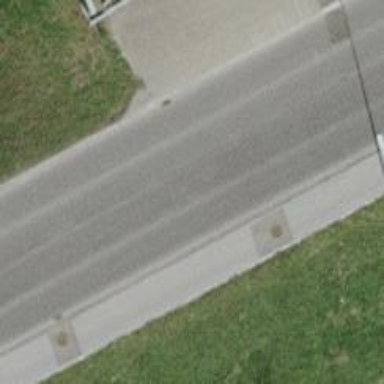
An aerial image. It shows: Secondary road with asphalt surface and designated cycle lane.